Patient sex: M
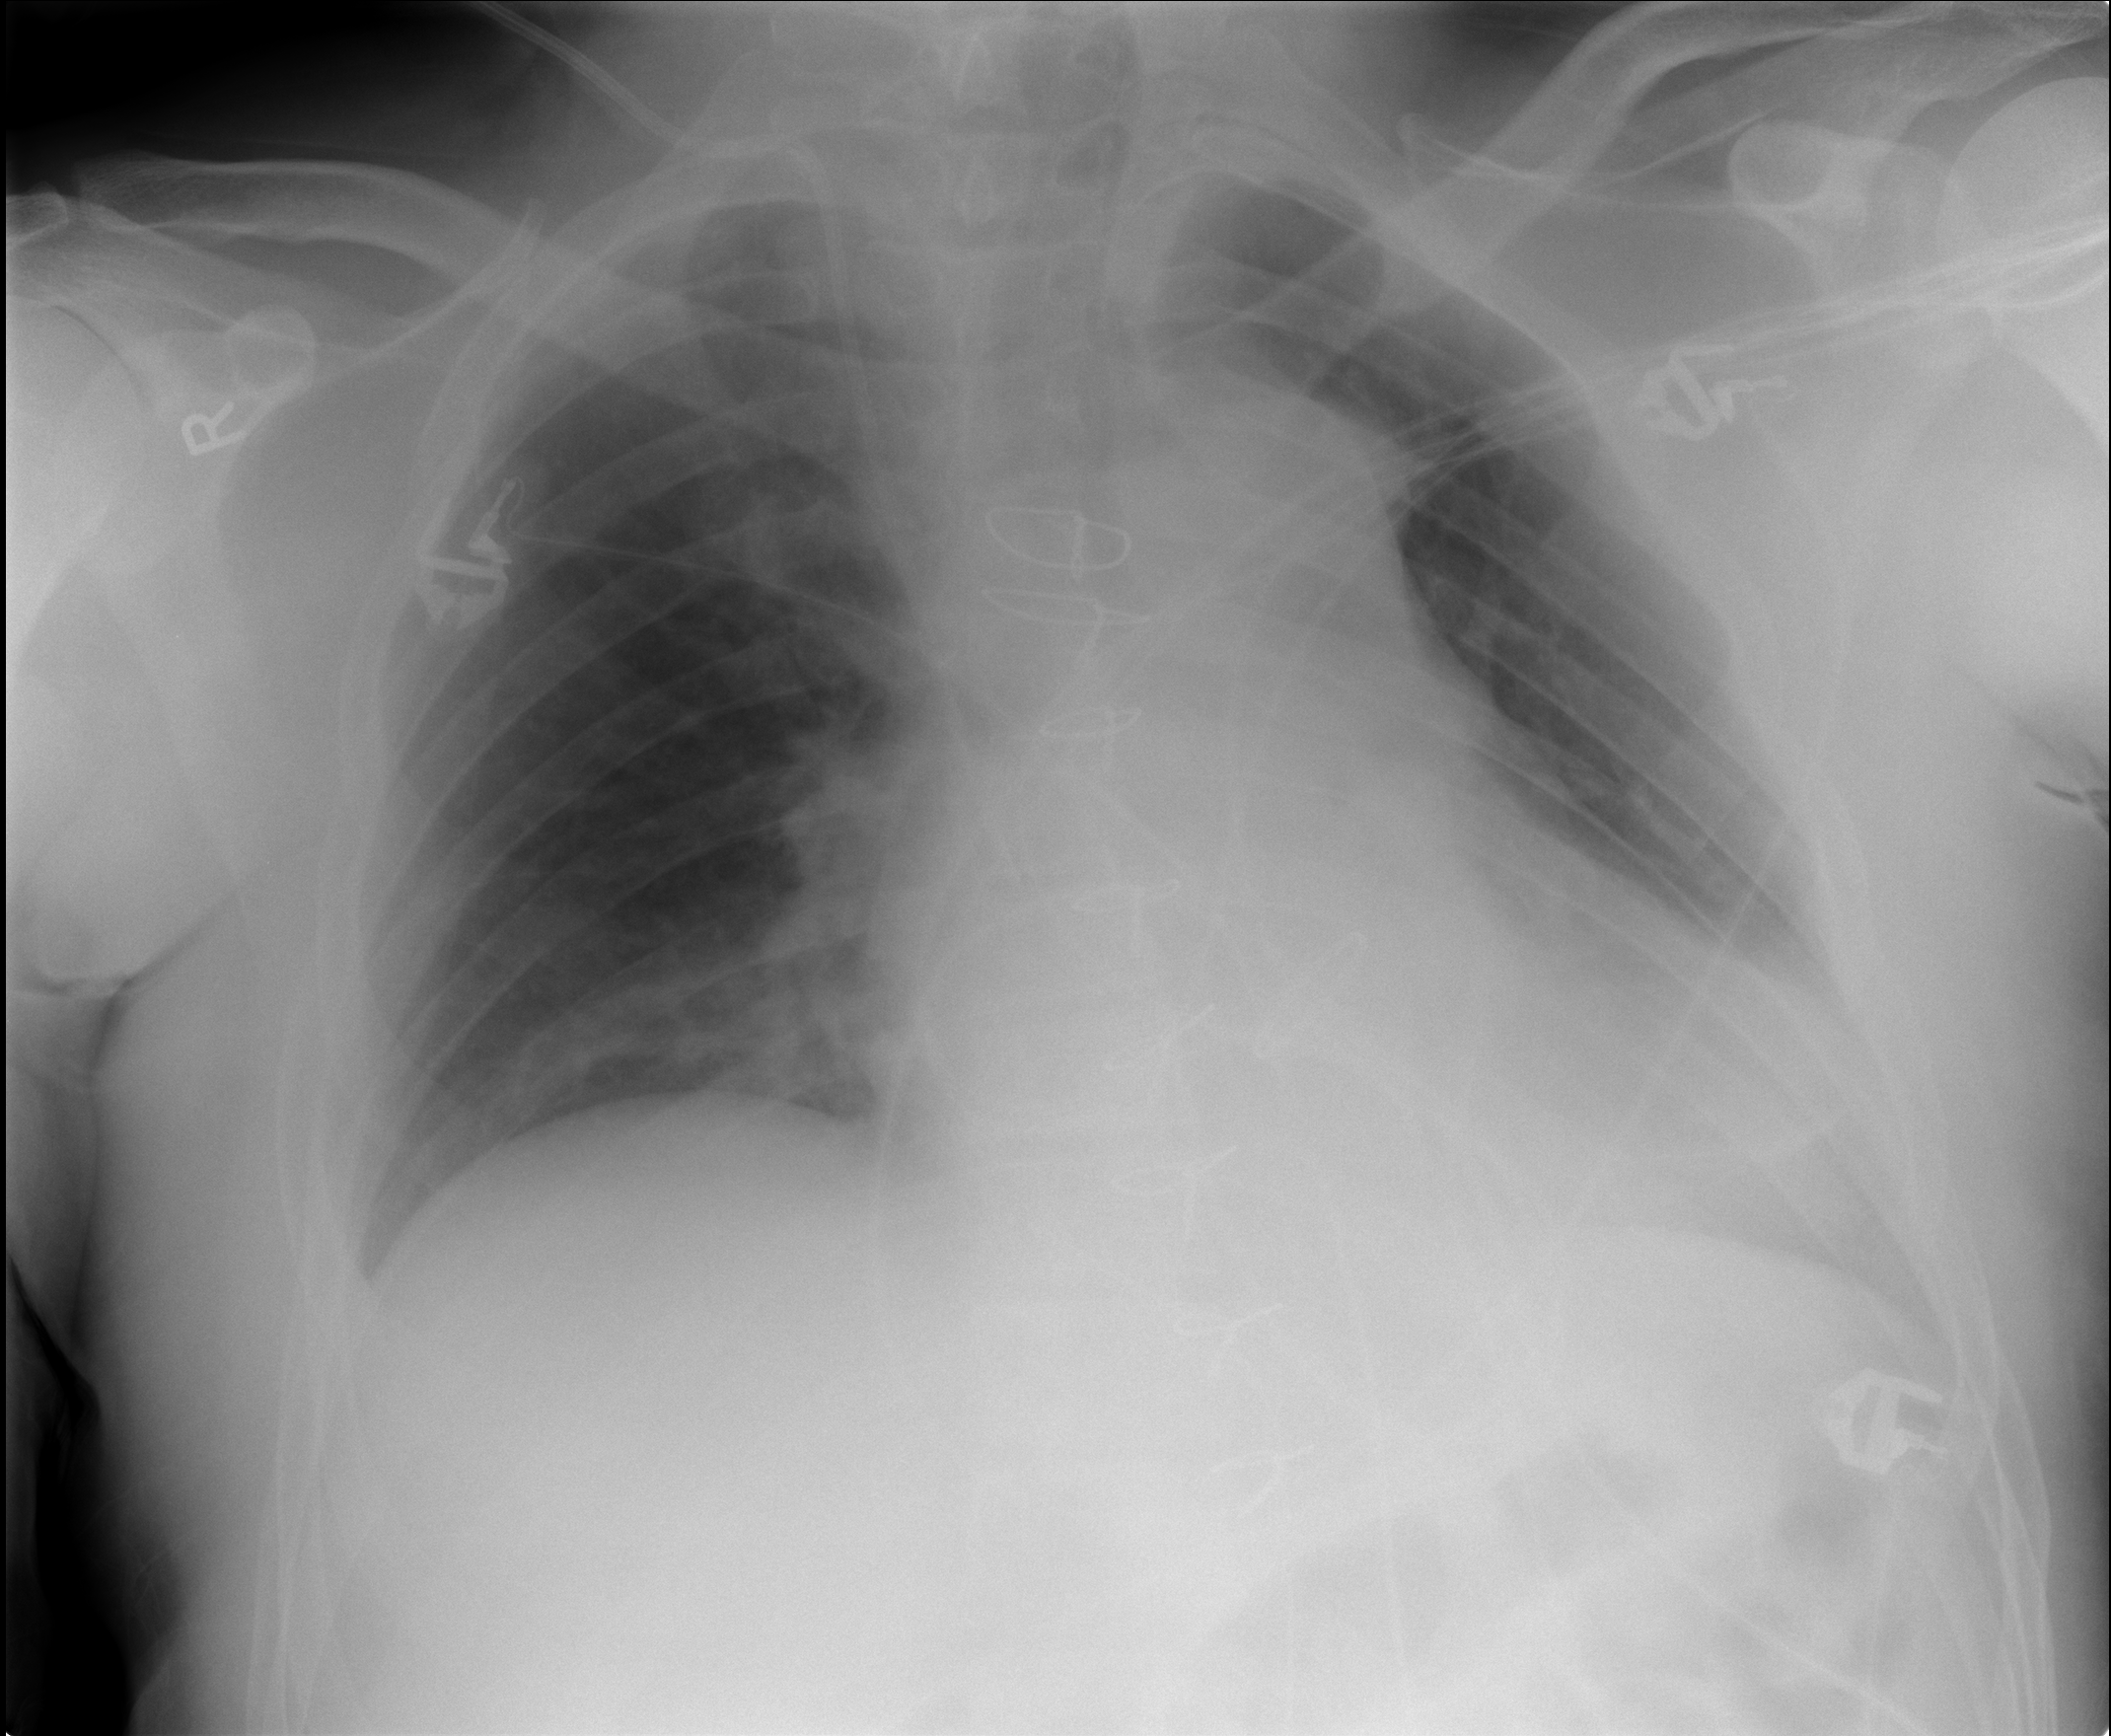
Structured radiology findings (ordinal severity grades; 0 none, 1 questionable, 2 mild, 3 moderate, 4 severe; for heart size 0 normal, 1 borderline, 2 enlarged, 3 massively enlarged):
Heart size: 2
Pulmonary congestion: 2
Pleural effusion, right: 0
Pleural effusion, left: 2
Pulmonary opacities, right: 0
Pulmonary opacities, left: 0
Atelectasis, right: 2
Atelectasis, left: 2